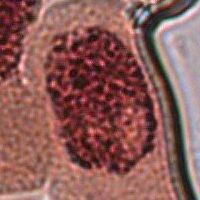
Label: prophase